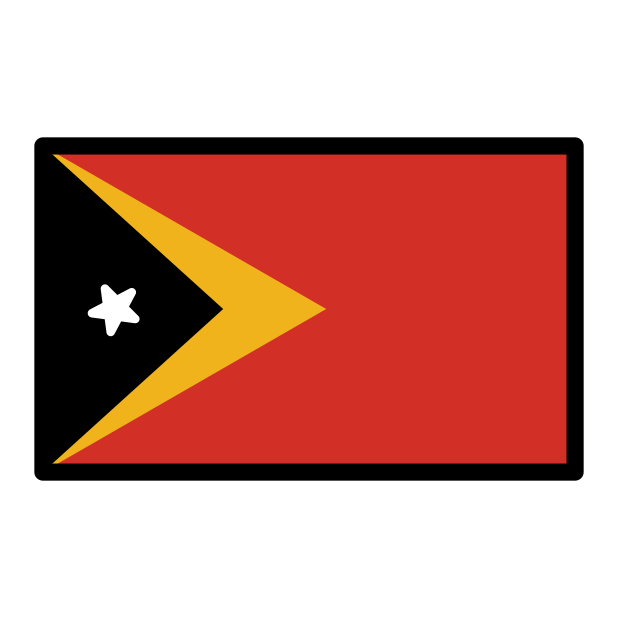
flag: Timor-Leste